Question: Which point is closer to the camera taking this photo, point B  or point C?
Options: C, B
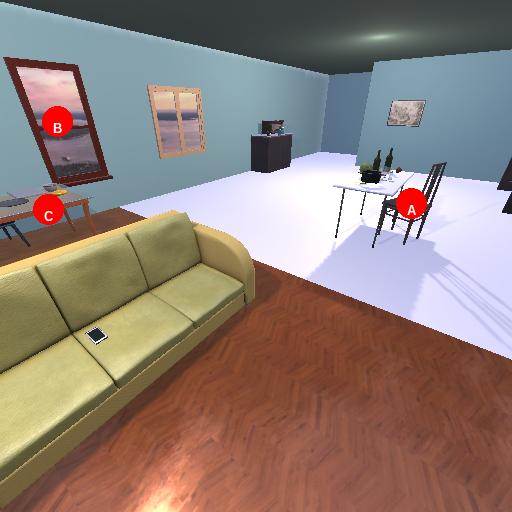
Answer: C